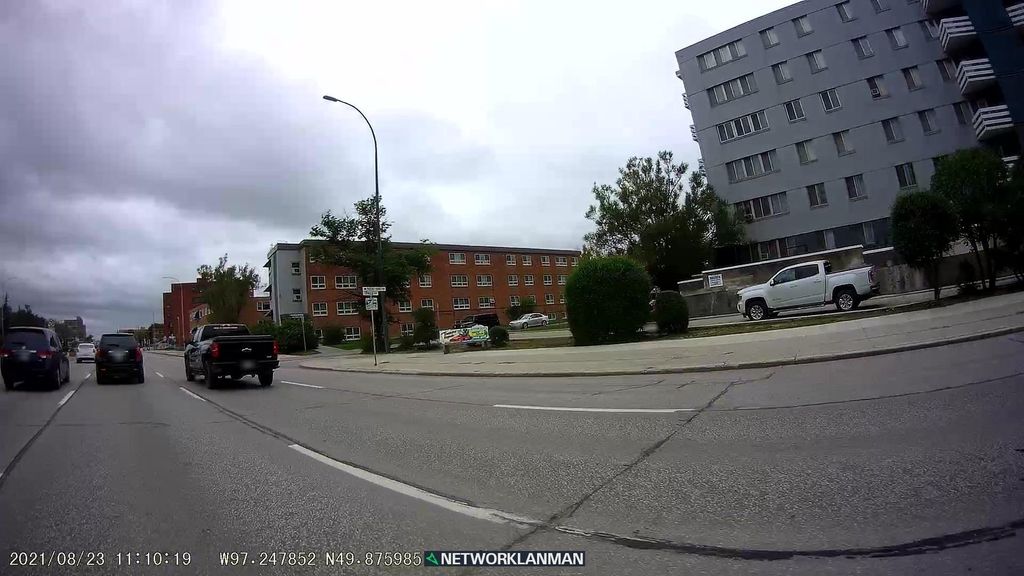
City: winnipeg